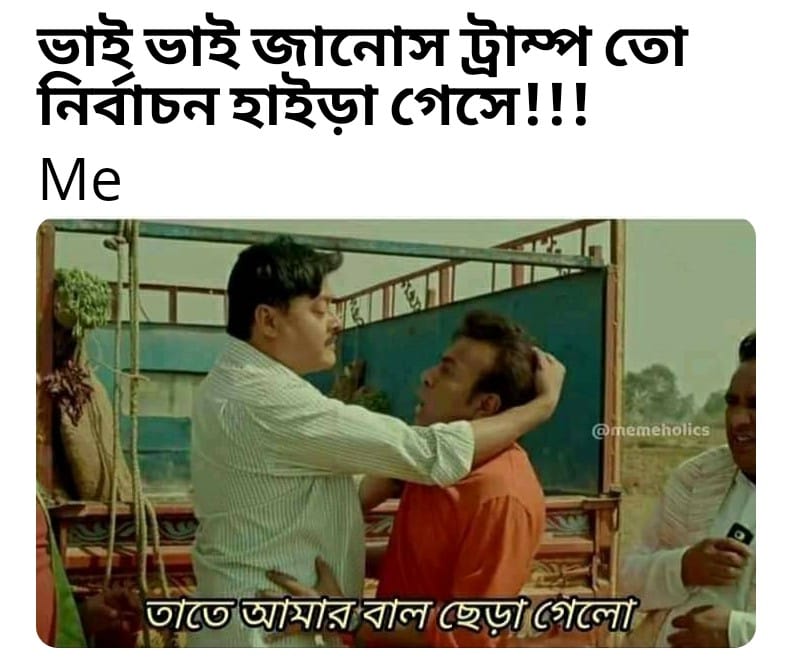
Caption: ভাই ভাই জানোস ট্রাম্প তো নির্বাচন হাইড়া গেসে !!!     Me  তাতে আমার বাল ছেড়া গেলো
Label: non-hate